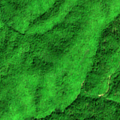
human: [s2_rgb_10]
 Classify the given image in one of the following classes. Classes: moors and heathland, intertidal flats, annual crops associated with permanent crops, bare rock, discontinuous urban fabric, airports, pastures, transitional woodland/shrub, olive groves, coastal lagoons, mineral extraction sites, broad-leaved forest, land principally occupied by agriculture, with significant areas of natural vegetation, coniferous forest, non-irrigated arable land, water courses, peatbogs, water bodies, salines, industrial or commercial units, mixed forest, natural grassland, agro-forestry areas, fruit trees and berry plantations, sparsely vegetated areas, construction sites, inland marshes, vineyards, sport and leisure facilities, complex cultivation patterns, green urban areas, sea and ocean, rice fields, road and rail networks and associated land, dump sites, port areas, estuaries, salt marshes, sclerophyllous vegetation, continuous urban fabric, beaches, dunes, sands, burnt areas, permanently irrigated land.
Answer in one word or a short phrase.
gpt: broad-leaved forest